Chest X-ray:
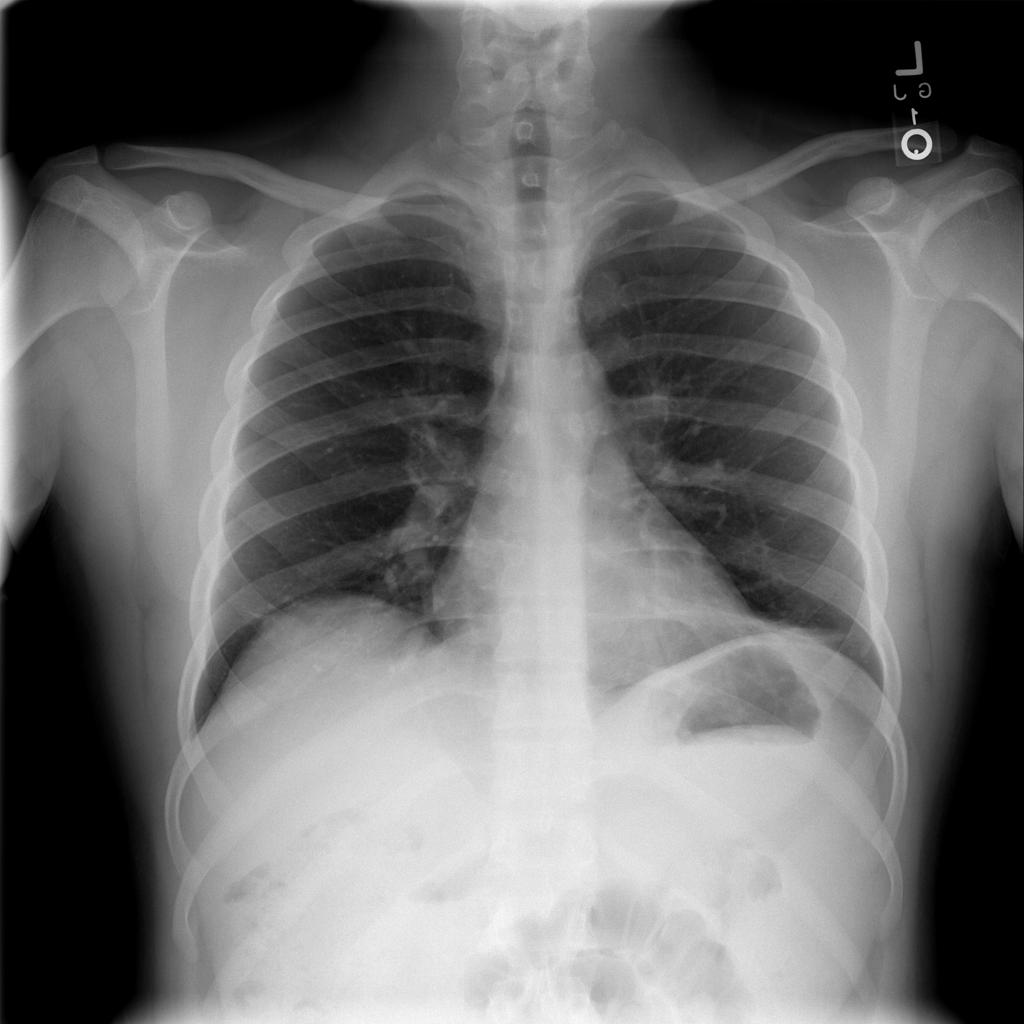
Findings: Atelectasis
No abnormal finding: no